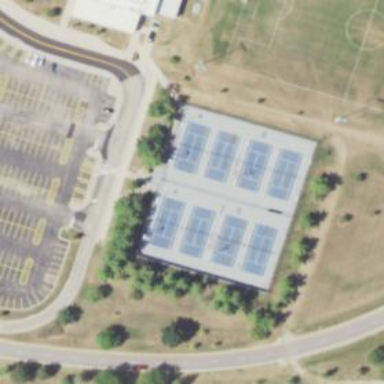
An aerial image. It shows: Sports centre featuring tennis court enclosed by fence.